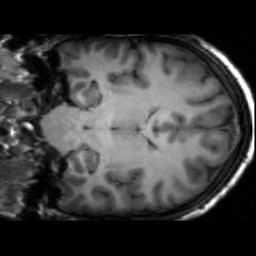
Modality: T1w
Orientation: coronal
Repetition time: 0.008948 s
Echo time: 0.001784 s